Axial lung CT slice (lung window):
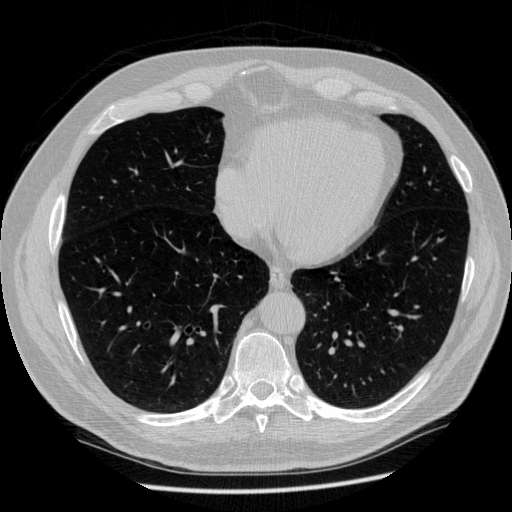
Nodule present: no